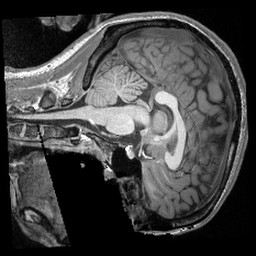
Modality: T1w
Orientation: sagittal
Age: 24
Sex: female
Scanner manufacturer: siemens
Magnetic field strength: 3 T
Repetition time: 2.3 s
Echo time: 0.00308 s